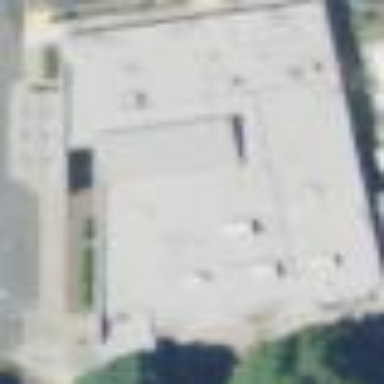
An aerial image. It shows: Hospital building.